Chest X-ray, PA view. Patient: 27 years old, sex M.
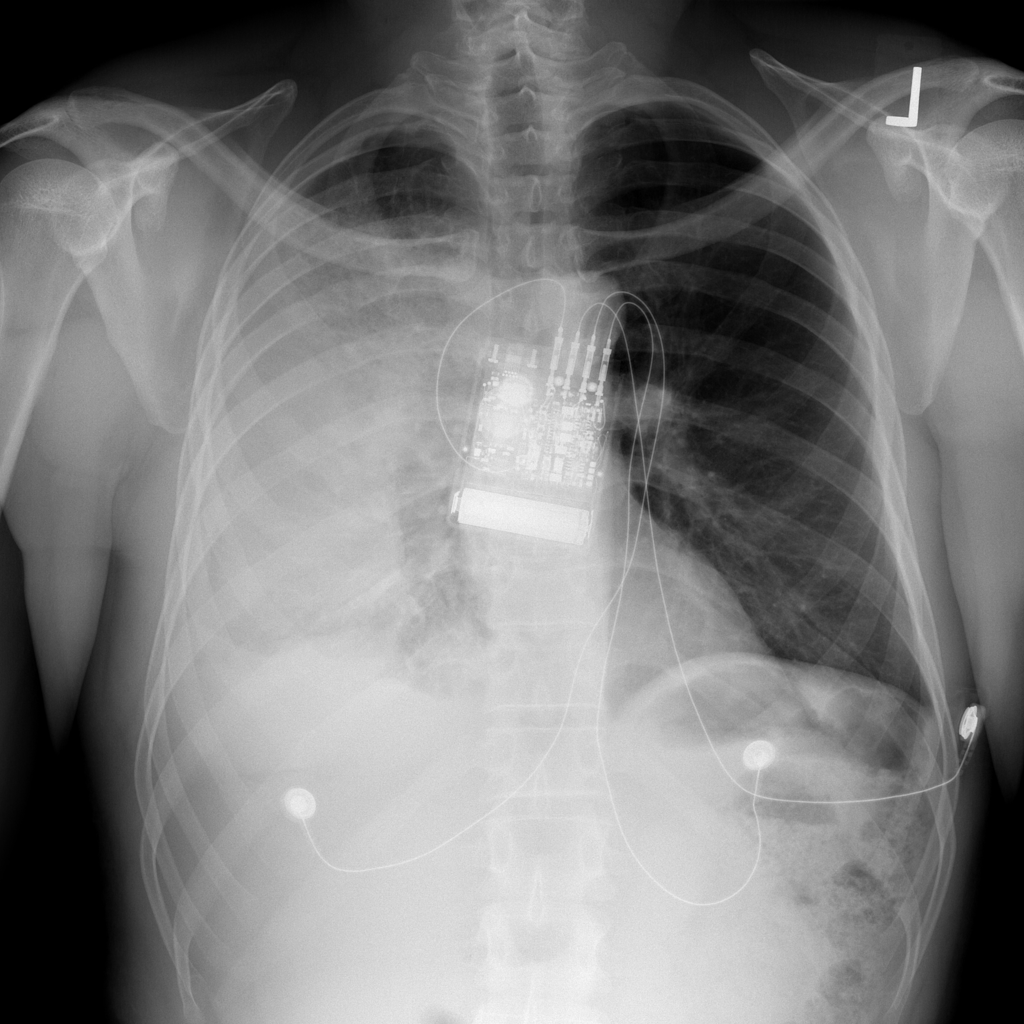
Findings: Effusion, Pleural_Thickening